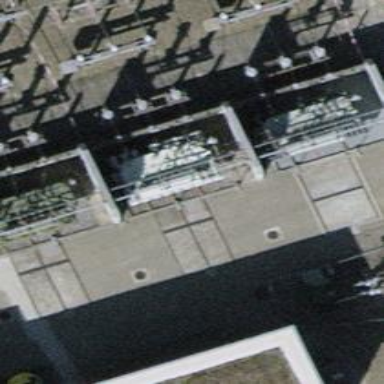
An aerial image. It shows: Outdoor transformer at the distribution level.